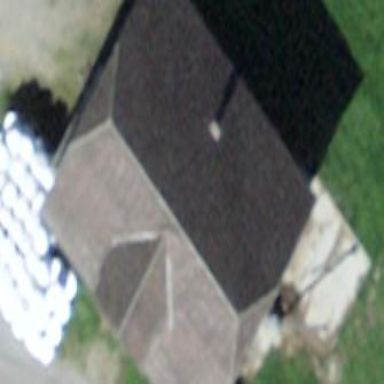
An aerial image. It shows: Barn.